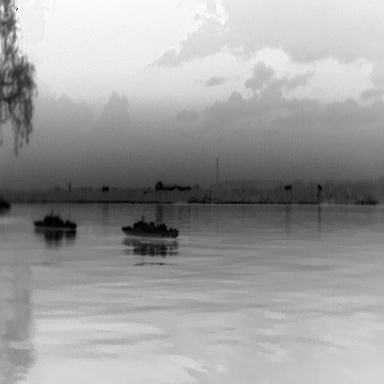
There are two warships in the infrared image.